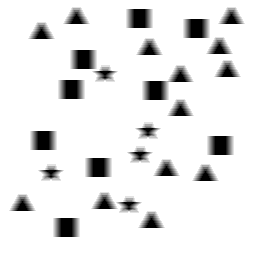
Squares: 9
Triangles: 13
Stars: 5
Total shapes: 27